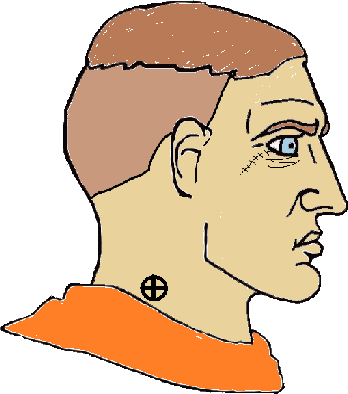
Label: 4_Yes_Chad